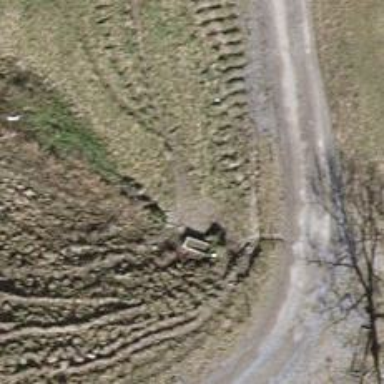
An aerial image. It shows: Culvert tunnel.